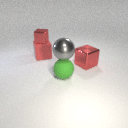
large green rubber sphere below large gray metal sphere